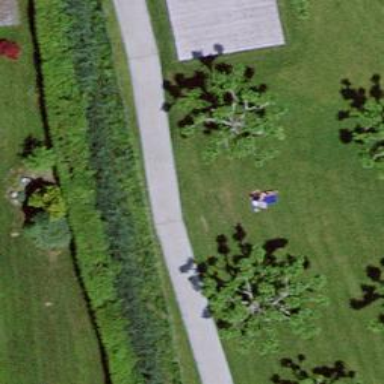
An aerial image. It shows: Bench.